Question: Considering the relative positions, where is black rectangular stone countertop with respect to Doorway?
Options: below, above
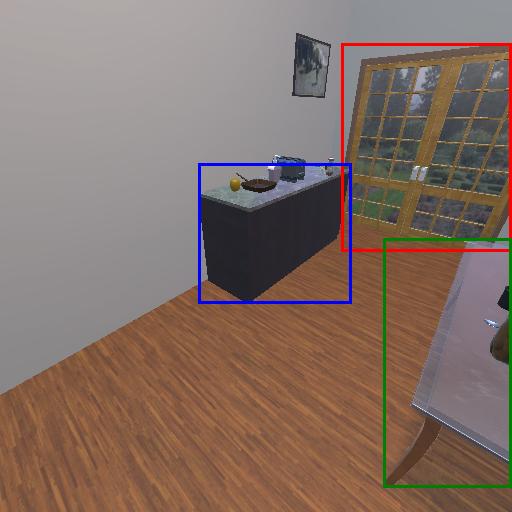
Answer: below